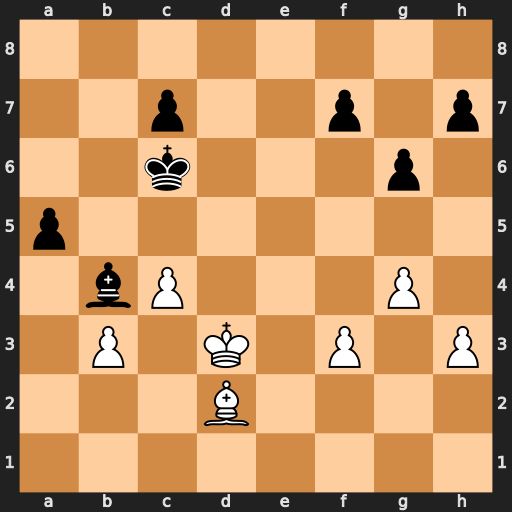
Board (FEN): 8/2p2p1p/2k3p1/p7/1bP3P1/1P1K1P1P/3B4/8
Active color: w
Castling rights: -
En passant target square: -
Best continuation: Bxb4 axb4 g5 Kd6 Kd4